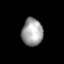
Tissue: lung
Cell type: Fibroblasts
Senescence score: 0.6161
Nuclear area (px): 566
Mean DAPI intensity: 161.069